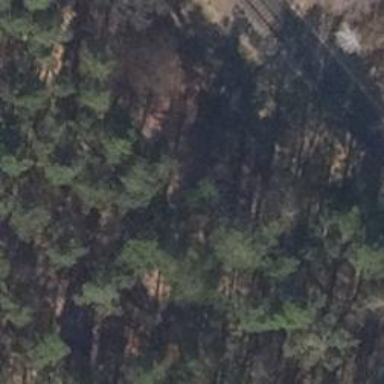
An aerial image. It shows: Firebreak created by man-made cutline.